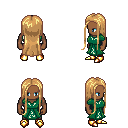
a pixel art fantasy rpg character, male body template, human, dark skin, sash dress, red pants, light blonde extra-long hairstyle, gold boots, four views (front, back, left, right), 2x2 character sprite sheet, small pixel art, hard edges, no anti-aliasing